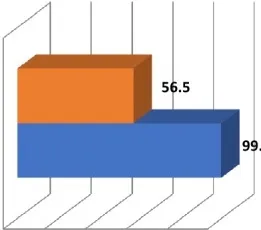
Results of the inhibition with the mango allergen on the ImmunoCap matrix.
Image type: pathology (immunostaining)